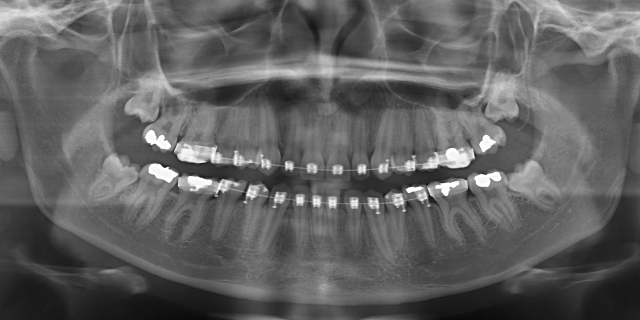
adult